Спускаемый аппарат космического корабля приближается к поверхности планеты по вертикали с постоянной скоростью, передавая на борт корабля данные о наружном давленин. График зависимости давления (в условных единицах) от времени приведен на рисунке. Опустившись на поверхность планеты, аппарат измерил и передал на борт данные о температуре: $T=700~К$ и ускорении свободного падения: $g=10~м/с^2$.
Определите скорость спуска аппарата, если известно, что атмосфера планеты состоит из углекислого газа ($СО_2$).
Определите температуру на высоте $h=15~км$ над поверхностью планеты.
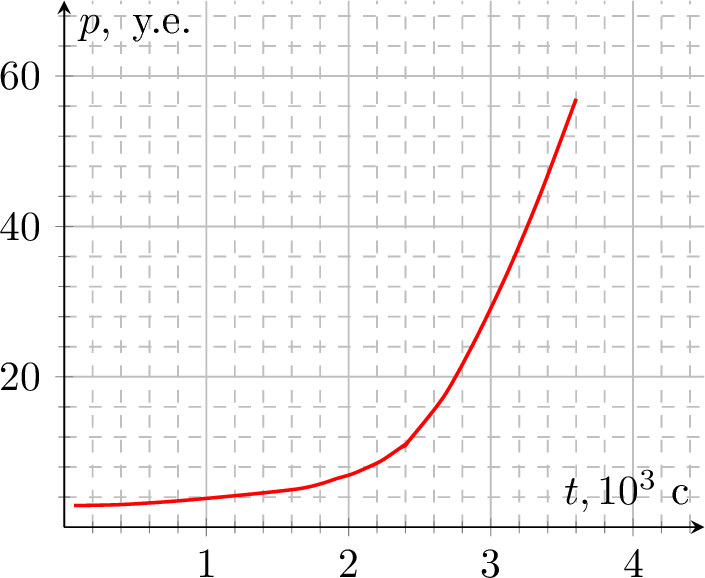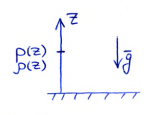
Определите скорость спуска аппарата, если известно, что атмосфера планеты состоит из углекислого газа ($СО_2$).
Решение: Будем использовать хорошо известную формулу, связывающую давление на высоте $z$ с плотностью воздуха:  $$\frac{d p}{d z}=\frac{d p}{d t} \cdot \frac{d t}{d z}=-\frac{d p}{d t} \cdot \frac{1}{u} $$Итак,$$\frac{d p}{d t}=u \cdot g \cdot \rho(z) .$$$P V=\nu R T$ — уравнение Менделеева-Клапейрона.$\mu P V=m R T$$\frac{\mu P}{R T}=\rho . \quad \mu\left(\mathrm{CO}_2\right)=44~\frac{г}{моль}$Получаем: $$\frac{d p}{d t}=u \cdot g \cdot \frac{\mu p(z)}{R T(z)} $$$u=\frac{\dot{p} R T}{\mu g P}$ в произвольной точке.Поскольку температура нам дана только на поверхности планеты, то и $\dot p$ и $p$ нужно брать на поверхности планеты. $\dot{p} \approx \frac{20~у.е}{500 c}=0.04 c^{-1}~у.е. $;$p \approx 50~у.е. $ на поверхности.
Ответ: Значит, $u\approx 10.6~м/с$

Определите температуру на высоте $h=15~км$ над поверхностью планеты.
Решение: На высоте $h=15~км$ космический аппарат был в момент высоты $3500 c-\frac{h}{u} \approx 2000 ~с$. (Мы считаем, что при $t\approx3500~с$ аппарат был впервые на поверхности).$\dot{p} \approx 13\frac{у.е}{2000c} \approx 6.5 \cdot 10^{-3}\frac{у.е}{c}$$p\approx 7~у.е.$, при $h=15~км$$$T(h)=\frac{u \cdot g \cdot \mu \cdot p(h)}{R \dot{p}}=600~К$$
Ответ: $$T(h=15~км)\approx 600~К$$
Темы:
T, Термодинамика, Всероссийские, Атмосфера, Давление